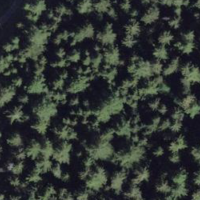
EUNIS habitat code: 43
Species observed at this site:
Adoxa moschatellina